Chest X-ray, PA view. Patient: 31 years old, sex F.
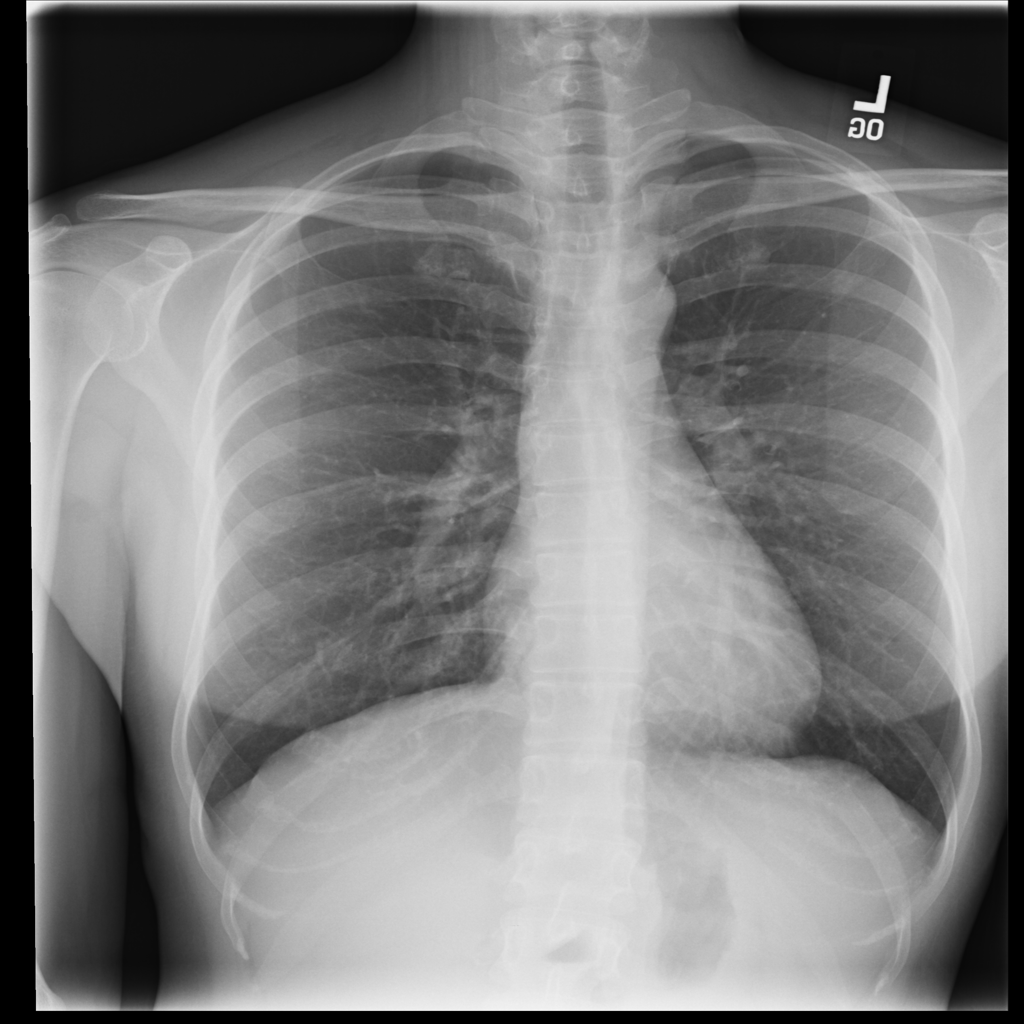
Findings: No Finding